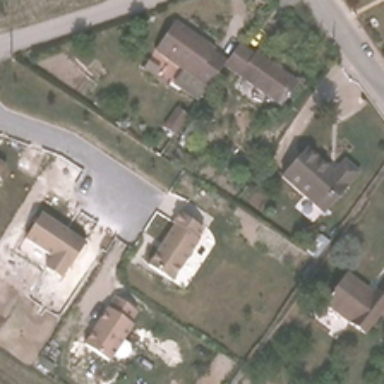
Some buildings and green trees are in an industrial area .